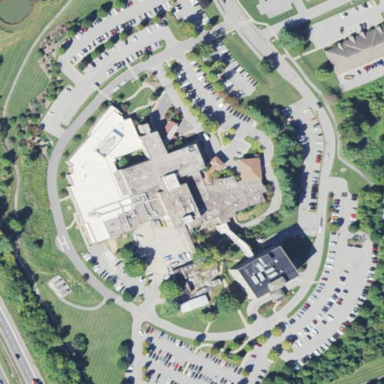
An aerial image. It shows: Hospital providing healthcare services.